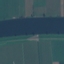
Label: River